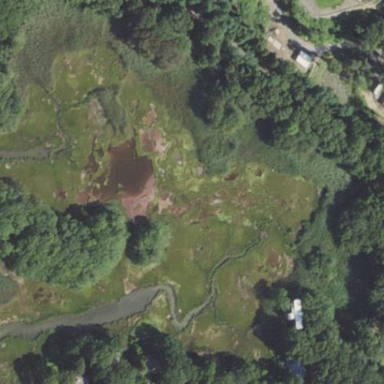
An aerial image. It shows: Wetland area characterized by wet meadow.